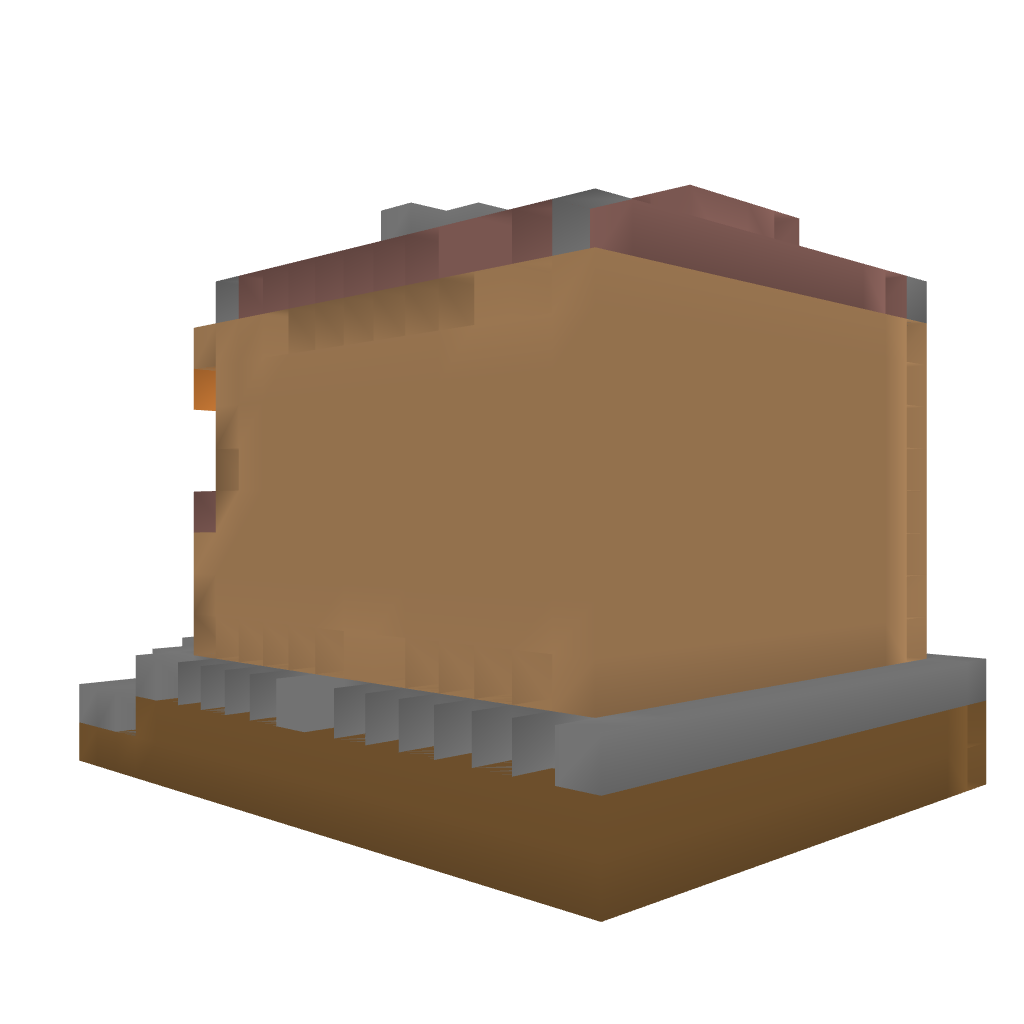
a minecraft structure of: Small Tavern bad low quality